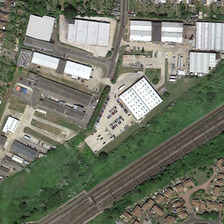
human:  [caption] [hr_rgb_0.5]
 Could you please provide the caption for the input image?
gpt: many buildings surrounded by green trees are in an industrial area near railways .

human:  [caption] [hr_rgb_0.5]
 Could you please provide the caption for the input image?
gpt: many buildings surrounded by green trees are in an industrial area near railways .

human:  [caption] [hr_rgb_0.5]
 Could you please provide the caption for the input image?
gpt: many buildings surrounded by green trees are in an industrial area near railways .

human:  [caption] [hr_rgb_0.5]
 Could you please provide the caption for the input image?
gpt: many buildings surrounded by green trees are in an industrial area near railways .

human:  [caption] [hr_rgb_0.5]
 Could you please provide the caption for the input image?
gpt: many buildings surrounded by green trees are in an industrial area near railways .